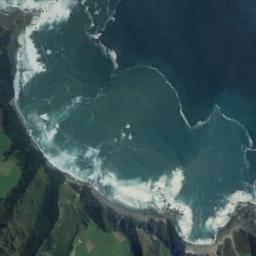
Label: beach